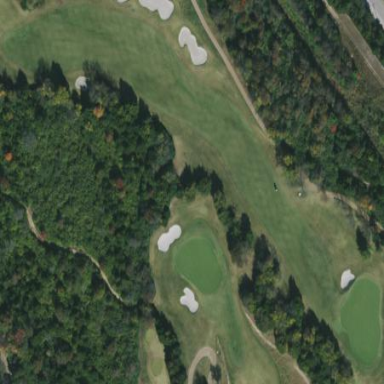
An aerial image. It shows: Scenic golf fairway.